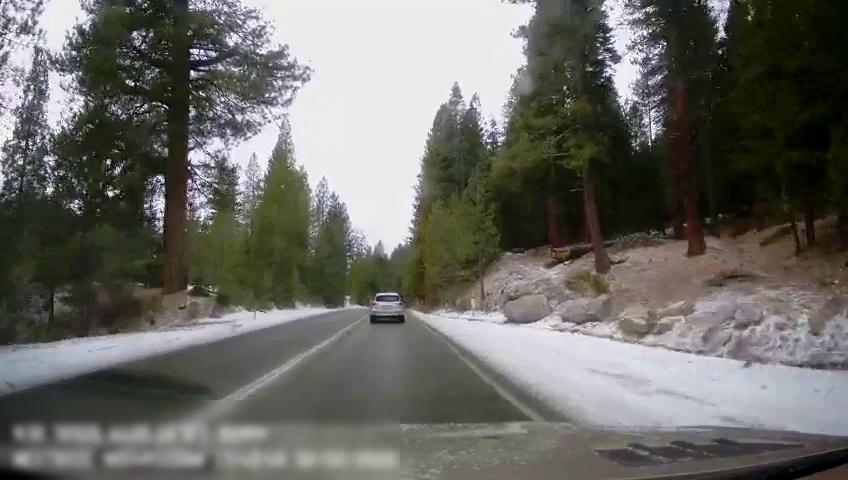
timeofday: Day
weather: Snowy
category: Drivable Space
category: Vehicles | SUV
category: Lanes | Current Lane